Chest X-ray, PA view. Patient: 26 years old, sex M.
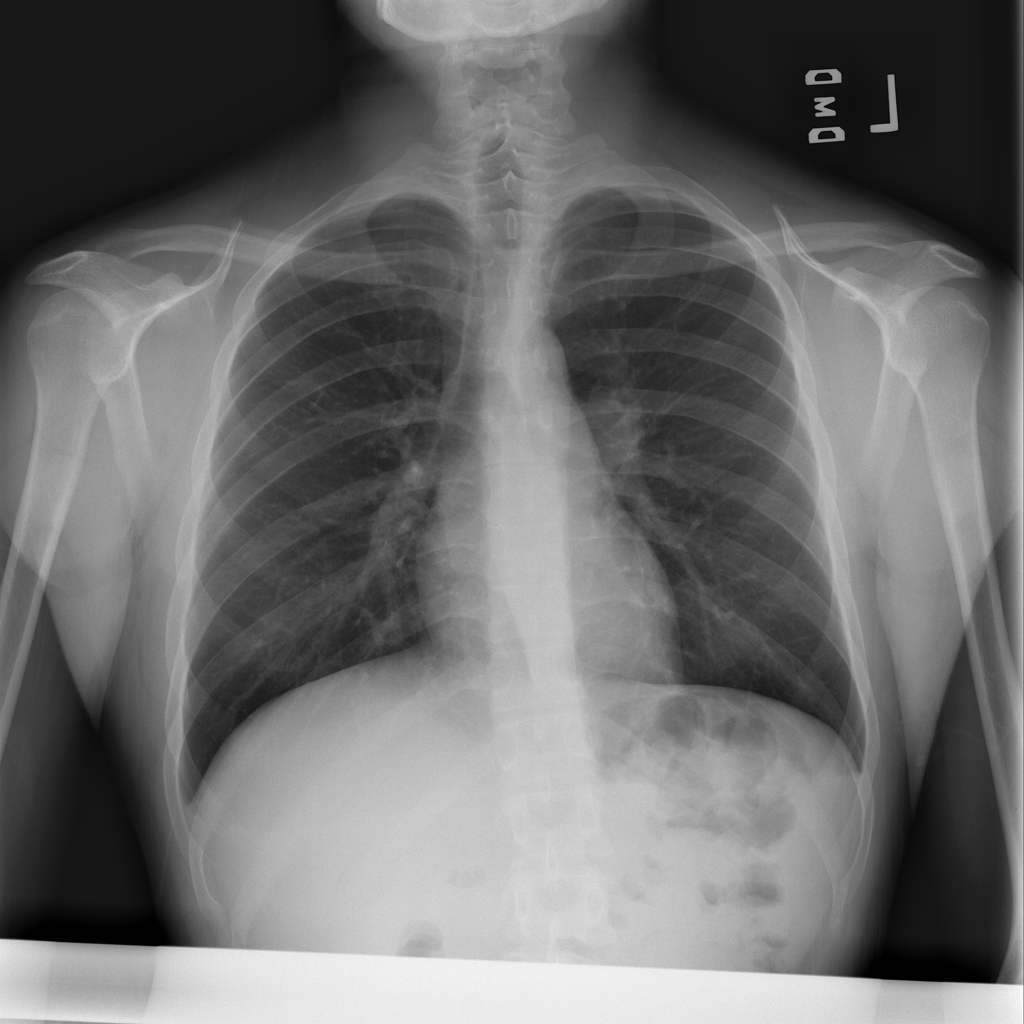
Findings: No Finding